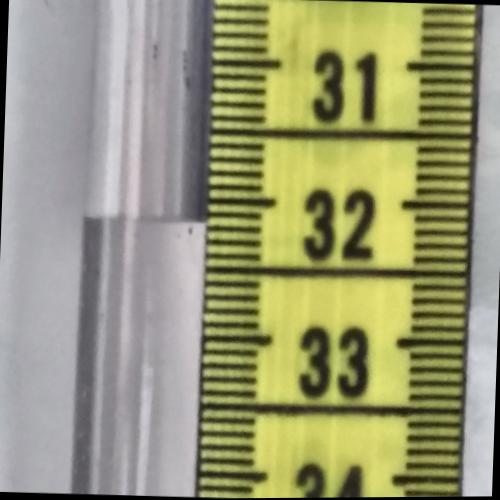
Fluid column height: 32.2 cm